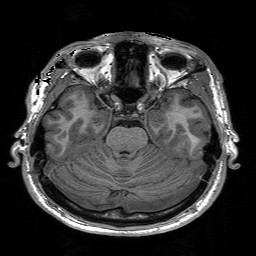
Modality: T1w
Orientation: coronal
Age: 19
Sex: male
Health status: healthy
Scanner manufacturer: siemens
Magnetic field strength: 3 T
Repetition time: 3.2 s